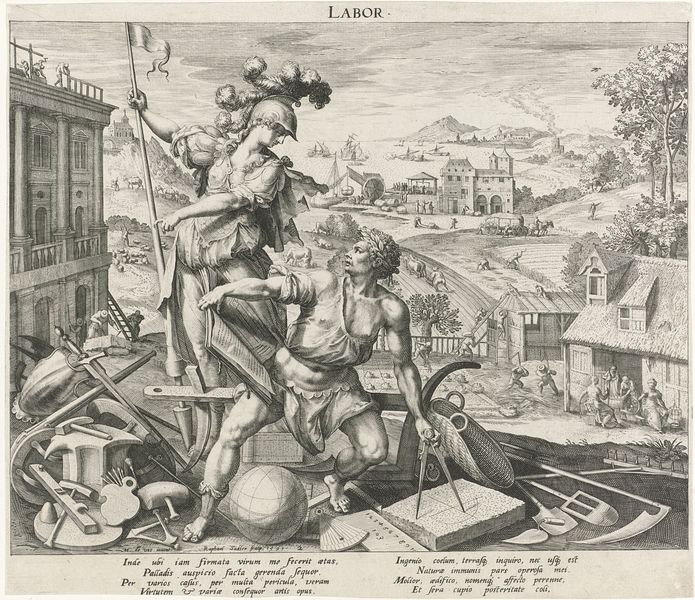
Titel: Volwassenheid onder invloed van werk
Künstler: Raphaël (I) Sadeler
Standort: Amsterdam
Institution: Rijksmuseum
Schlagwörter: mann, schatten, landschaft, stadt, frau, licht, tisch, zeichnung, gebäude, haus, häuser, blatt, arbeit, federbusch, schrift, fahne, flagge, muskeln, lesen, muse, korb, buch, gerät, druck, sichel, stich, schwarzweiß, schwert, helm, allegorie, malen, rüstung, sieg, werkzeug, zeichnen, gelehrter, kupferstich, globus, athene, schaufel, spaten, victoria, sense, athena, wissenschaft, architekt, vermessung, labor, geäbude, zirkel, rechnen, kuperferstich, landvermessung